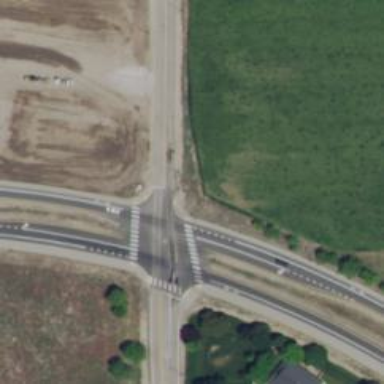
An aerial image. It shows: Marked crossing on footway.